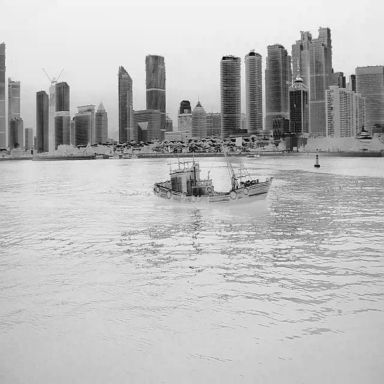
There is a bulk_carrier in the infrared image.